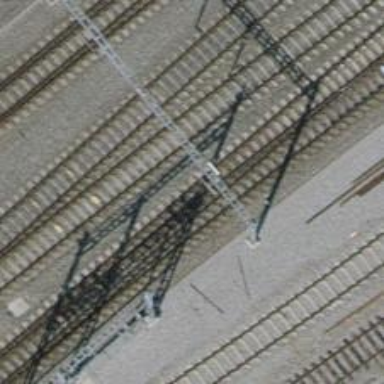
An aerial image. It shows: Single-track electrified railway with contact line.